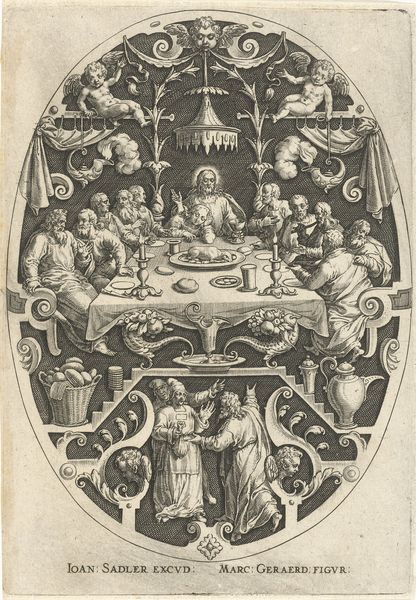
Titel: Laatste Avondmaal
Künstler: Johann (I) Sadeler
Standort: Amsterdam
Institution: Rijksmuseum
Schlagwörter: chandelier, men, people, old, sitting, table, flowers, pot, wine, angel, angels, food, fruit, gods, heaven, man, naked, black and white, saint, wings, cherub, putti, human, jesus, engraving, god, candle, christ, cup, lamb, cups, tablecloth, dish, candles, humans, plate, bible, heads, babies, halo, joan, banquet, dinner, bread, supper, halos, apostles, drinks, last, judas, dishes, apostels, ioan, sadler, ζ, sudas, ioan sadler, marc geraerd, geraerd, cena, cène